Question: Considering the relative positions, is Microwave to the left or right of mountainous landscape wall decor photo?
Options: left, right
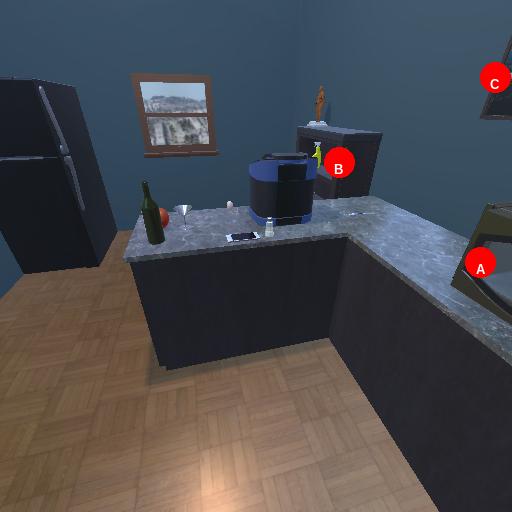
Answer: left